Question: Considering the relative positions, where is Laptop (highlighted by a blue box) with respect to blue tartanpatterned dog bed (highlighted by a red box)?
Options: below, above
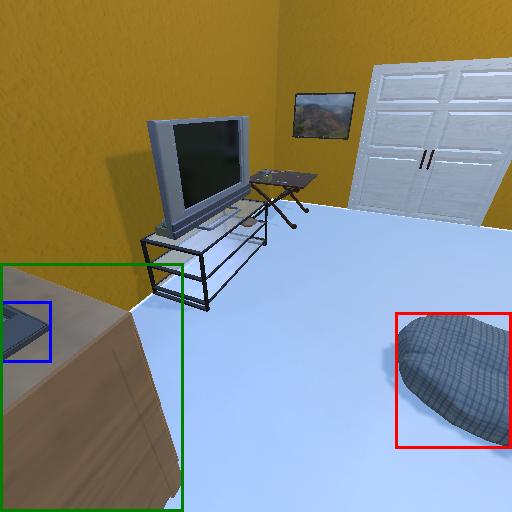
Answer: below